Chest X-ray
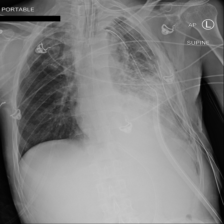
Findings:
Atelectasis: negative
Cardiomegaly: negative
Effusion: negative
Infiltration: negative
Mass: negative
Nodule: negative
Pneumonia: negative
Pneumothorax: negative
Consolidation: negative
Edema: negative
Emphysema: negative
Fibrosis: negative
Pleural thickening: negative
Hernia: negative